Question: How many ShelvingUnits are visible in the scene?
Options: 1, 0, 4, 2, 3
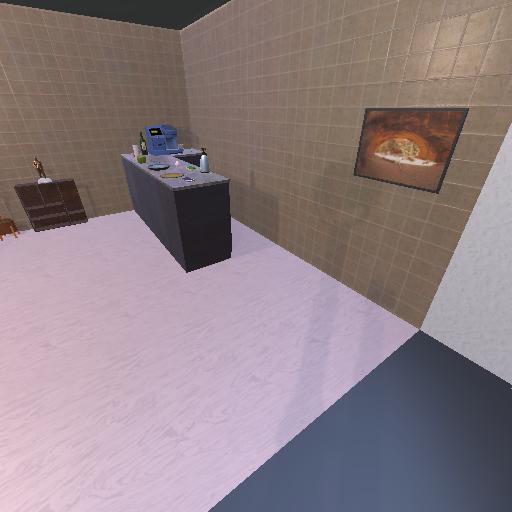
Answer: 1